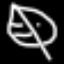
Label: leaf